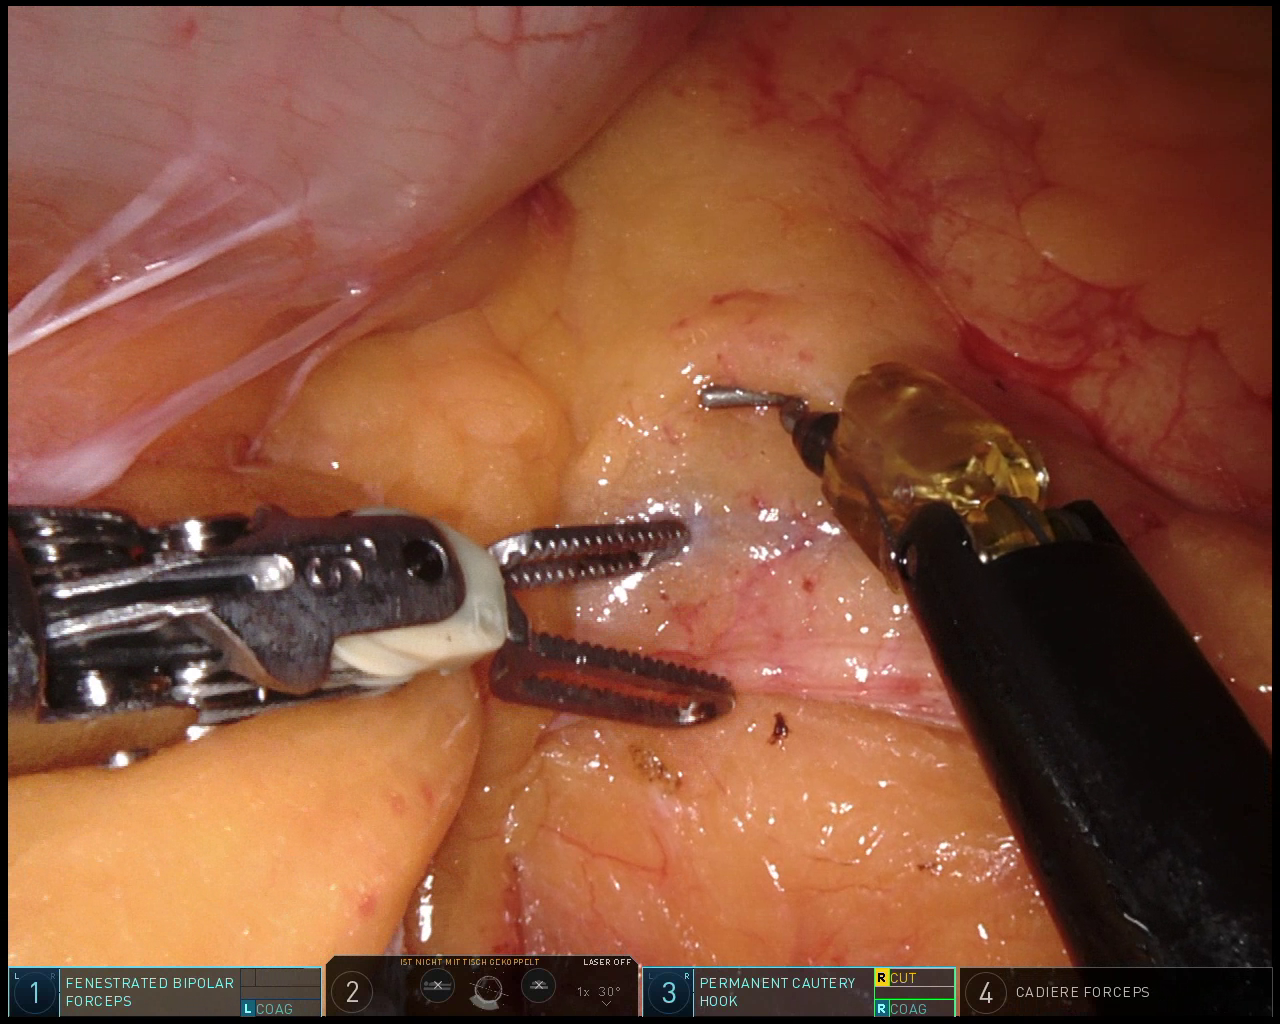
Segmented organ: intestinal_veins
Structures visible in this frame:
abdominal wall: no
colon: yes
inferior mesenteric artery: no
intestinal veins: yes
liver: no
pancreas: no
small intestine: no
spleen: no
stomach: no
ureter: no
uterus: no
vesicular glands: no